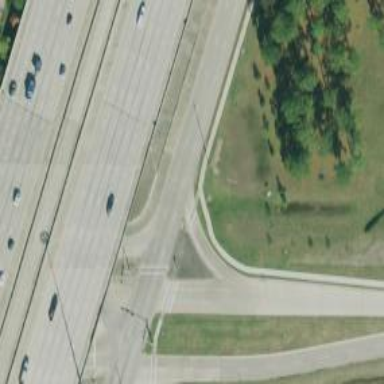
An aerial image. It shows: Secondary link road.